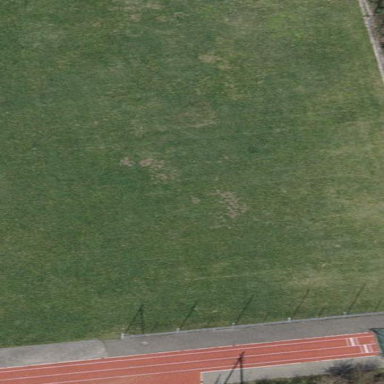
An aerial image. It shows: Soccer pitch for leisure land activities.